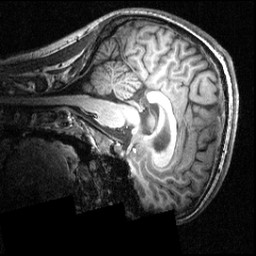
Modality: T1w
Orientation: sagittal
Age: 20
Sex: male
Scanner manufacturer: siemens
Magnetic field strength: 3.951 T
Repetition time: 1.5 s
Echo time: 0.00335 s